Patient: sex M, age 64
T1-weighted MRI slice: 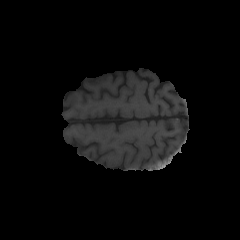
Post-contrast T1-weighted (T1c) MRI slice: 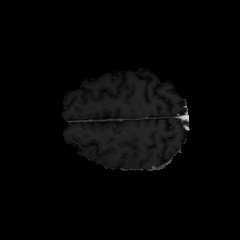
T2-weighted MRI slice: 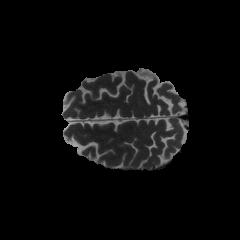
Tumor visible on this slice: no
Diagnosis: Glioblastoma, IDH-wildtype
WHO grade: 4